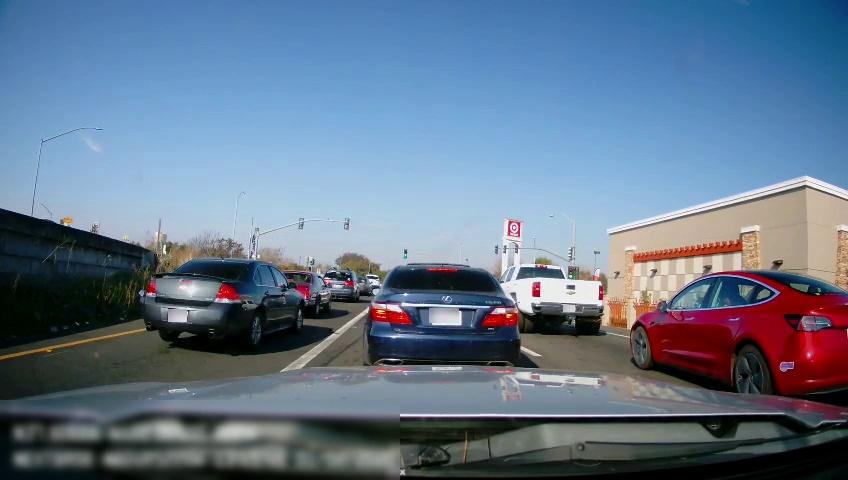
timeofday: Day
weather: Sunny
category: Drivable Space
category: Vehicles | Truck
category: Vehicles | Car
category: Vehicles | SUV
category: Vehicles | Car
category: Vehicles | SUV
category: Vehicles | Car
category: Vehicles | Car
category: Vehicles | Car
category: Lanes | Alternate Lane
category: Lanes | Alternate Lane
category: Lanes | Current Lane
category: Lanes | Current Lane
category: Traffic | Lights
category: Traffic | Lights
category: Traffic | Lights
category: Traffic | Lights
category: Traffic | Lights
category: Traffic | Lights
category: Traffic | Lights
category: Traffic | Lights
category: Traffic | Lights